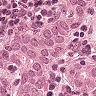
Metastatic tissue present: yes